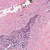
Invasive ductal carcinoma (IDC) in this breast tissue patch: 0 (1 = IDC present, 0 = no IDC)